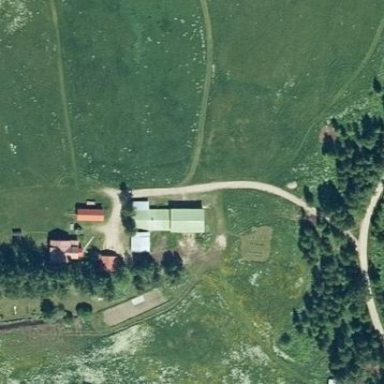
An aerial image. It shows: Farmyard area.